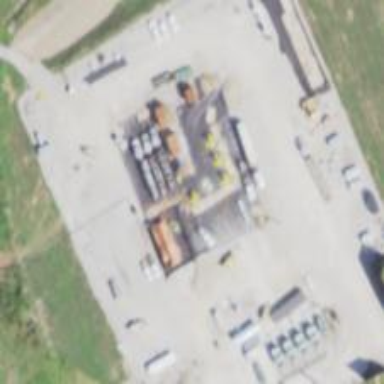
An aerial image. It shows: Industrial area dedicated to fracking.